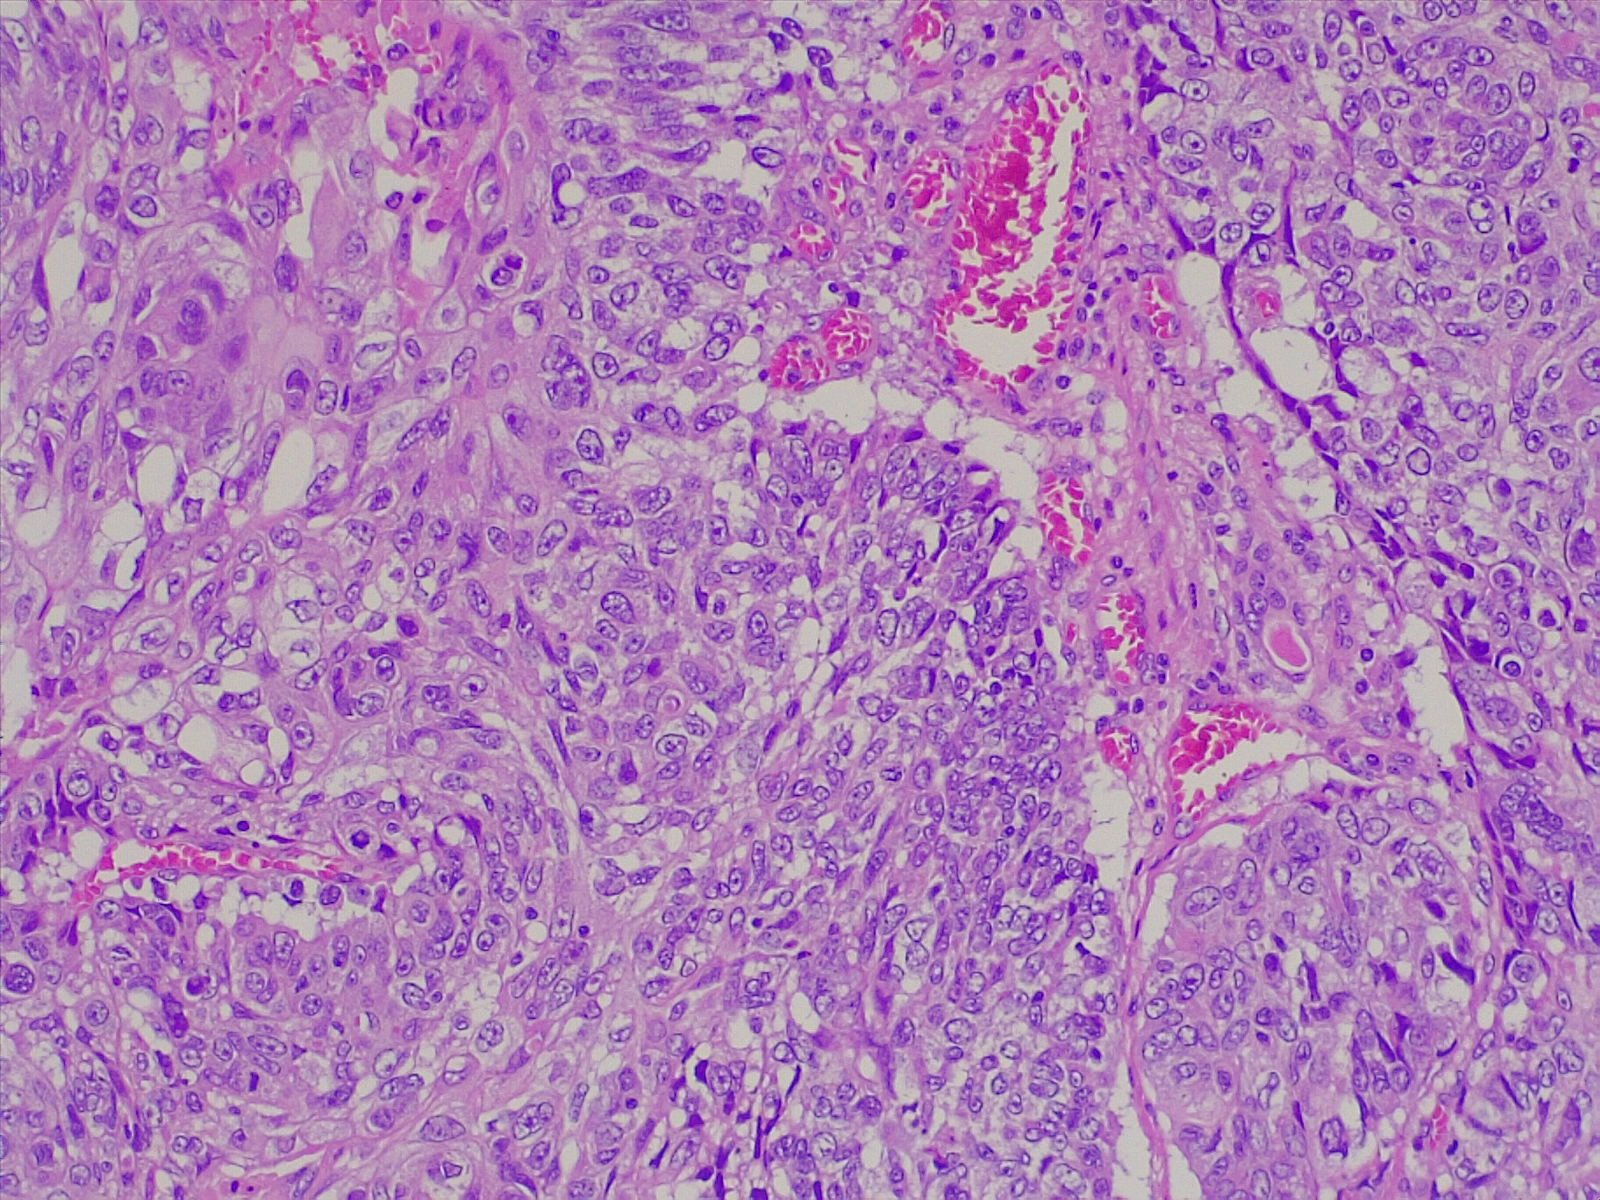
Label: lung squamous cell carcinoma, moderately differentiated